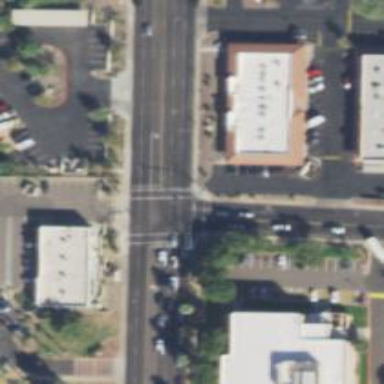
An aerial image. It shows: Solid stop line on the road marking.